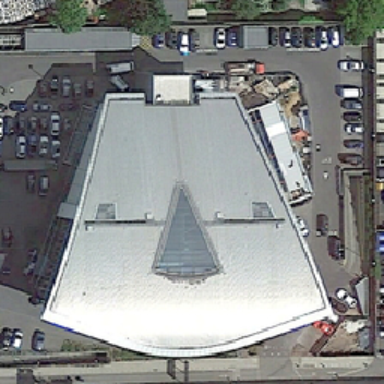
Many cars and some green trees surround the polygonal silver-gray buildings .